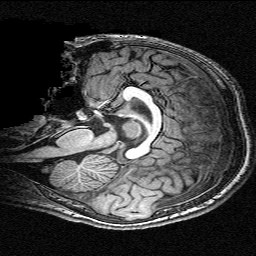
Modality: T1w
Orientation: sagittal
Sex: male
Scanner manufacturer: siemens
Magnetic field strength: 3 T
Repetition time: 2.3 s
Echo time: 0.00336 s